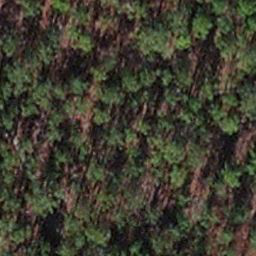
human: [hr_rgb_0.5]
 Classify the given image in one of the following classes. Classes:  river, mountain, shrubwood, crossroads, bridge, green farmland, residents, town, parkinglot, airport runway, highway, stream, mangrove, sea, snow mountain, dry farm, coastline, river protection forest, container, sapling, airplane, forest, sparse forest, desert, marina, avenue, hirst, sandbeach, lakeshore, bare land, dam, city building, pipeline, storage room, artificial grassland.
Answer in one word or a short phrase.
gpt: sapling